Field crop: maize
Growth stage: 2
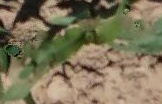
Species: maize